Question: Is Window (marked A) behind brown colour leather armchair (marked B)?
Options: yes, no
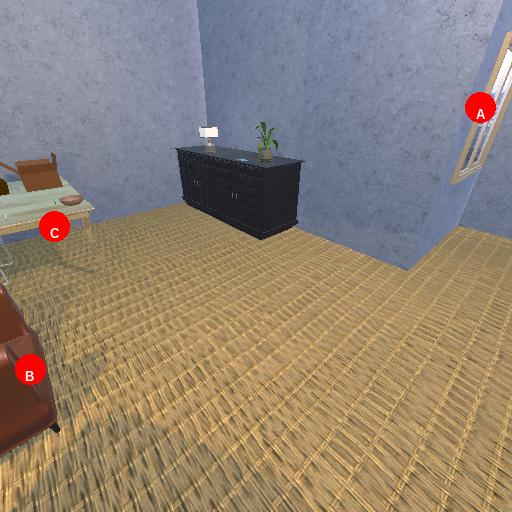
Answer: yes